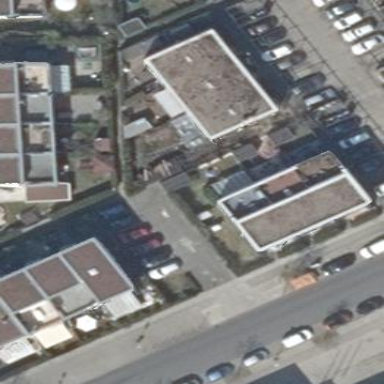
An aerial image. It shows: House with flat roof.